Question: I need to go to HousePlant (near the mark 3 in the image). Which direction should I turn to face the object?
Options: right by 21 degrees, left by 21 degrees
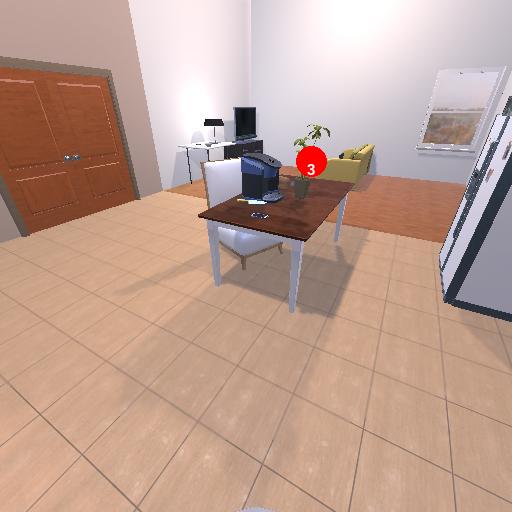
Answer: right by 21 degrees